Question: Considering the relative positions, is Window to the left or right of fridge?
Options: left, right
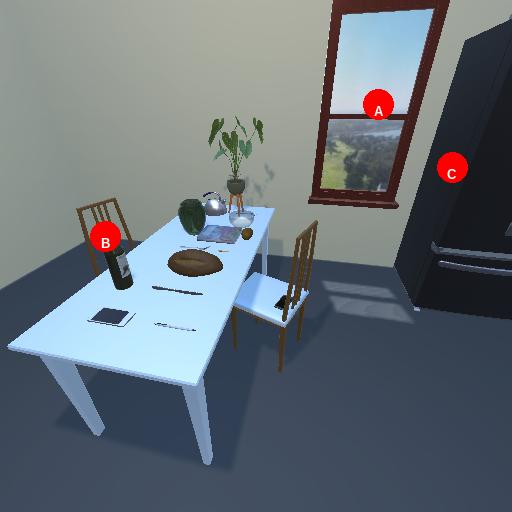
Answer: left